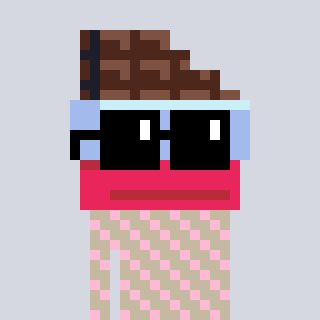
a pixel art character with square black sunglasses, a chocolate-shaped head and a bege-colored body on a cool background